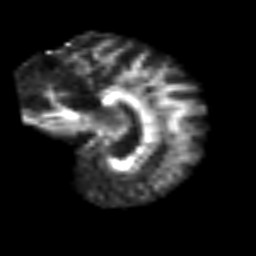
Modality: FA
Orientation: sagittal
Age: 62
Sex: female
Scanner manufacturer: siemens
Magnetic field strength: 3 T
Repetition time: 3.2 s
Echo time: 0.081 s